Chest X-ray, AP view. Patient: 52 years old, sex F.
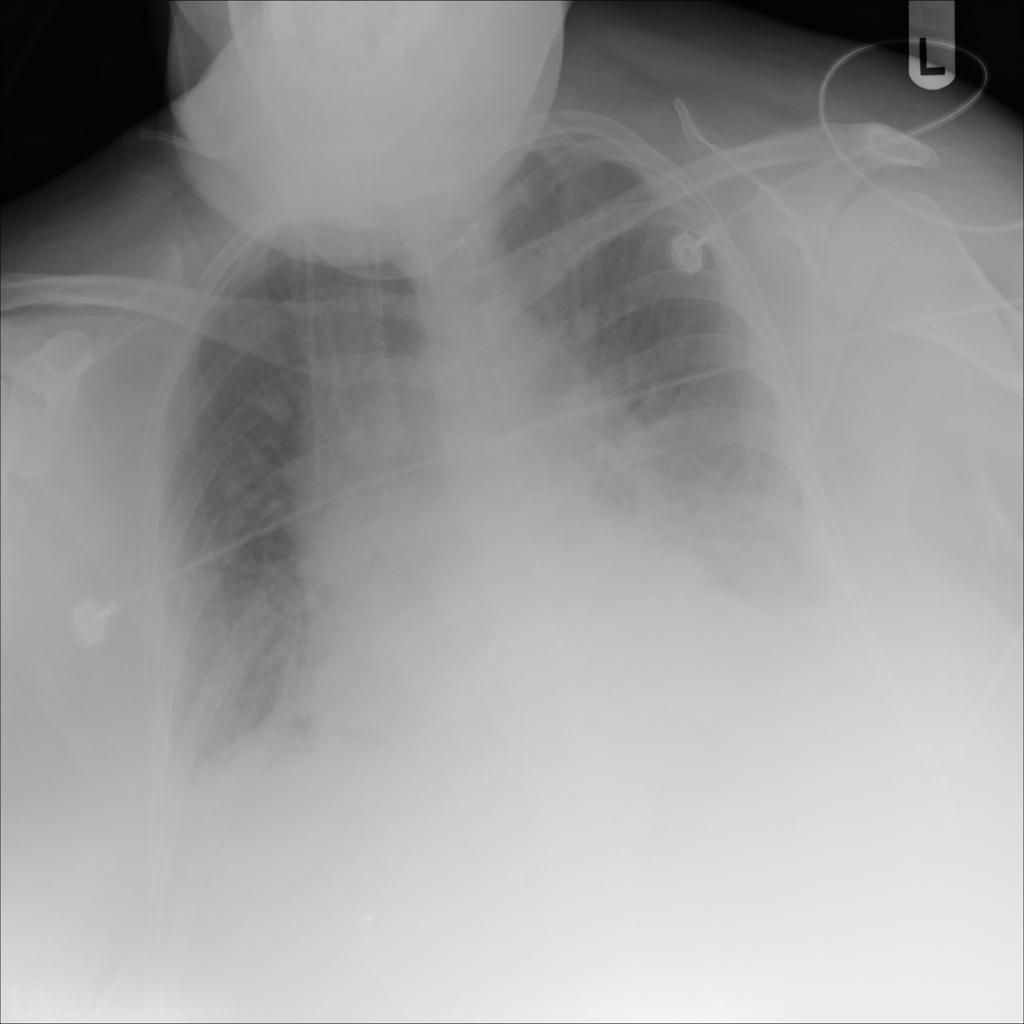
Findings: Atelectasis, Infiltration